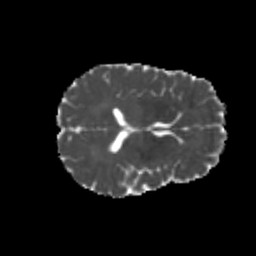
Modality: MD
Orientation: axial
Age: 21
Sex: female
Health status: healthy
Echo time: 0.074 s